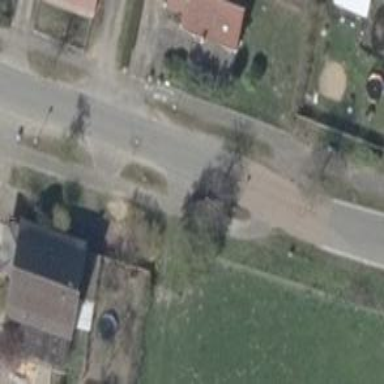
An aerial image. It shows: Smooth asphalt road in residential area.